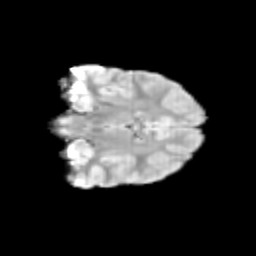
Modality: T2w
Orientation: coronal
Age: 10
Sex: female
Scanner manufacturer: siemens
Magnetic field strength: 3 T
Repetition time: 3.8 s
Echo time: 0.07 s